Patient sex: M
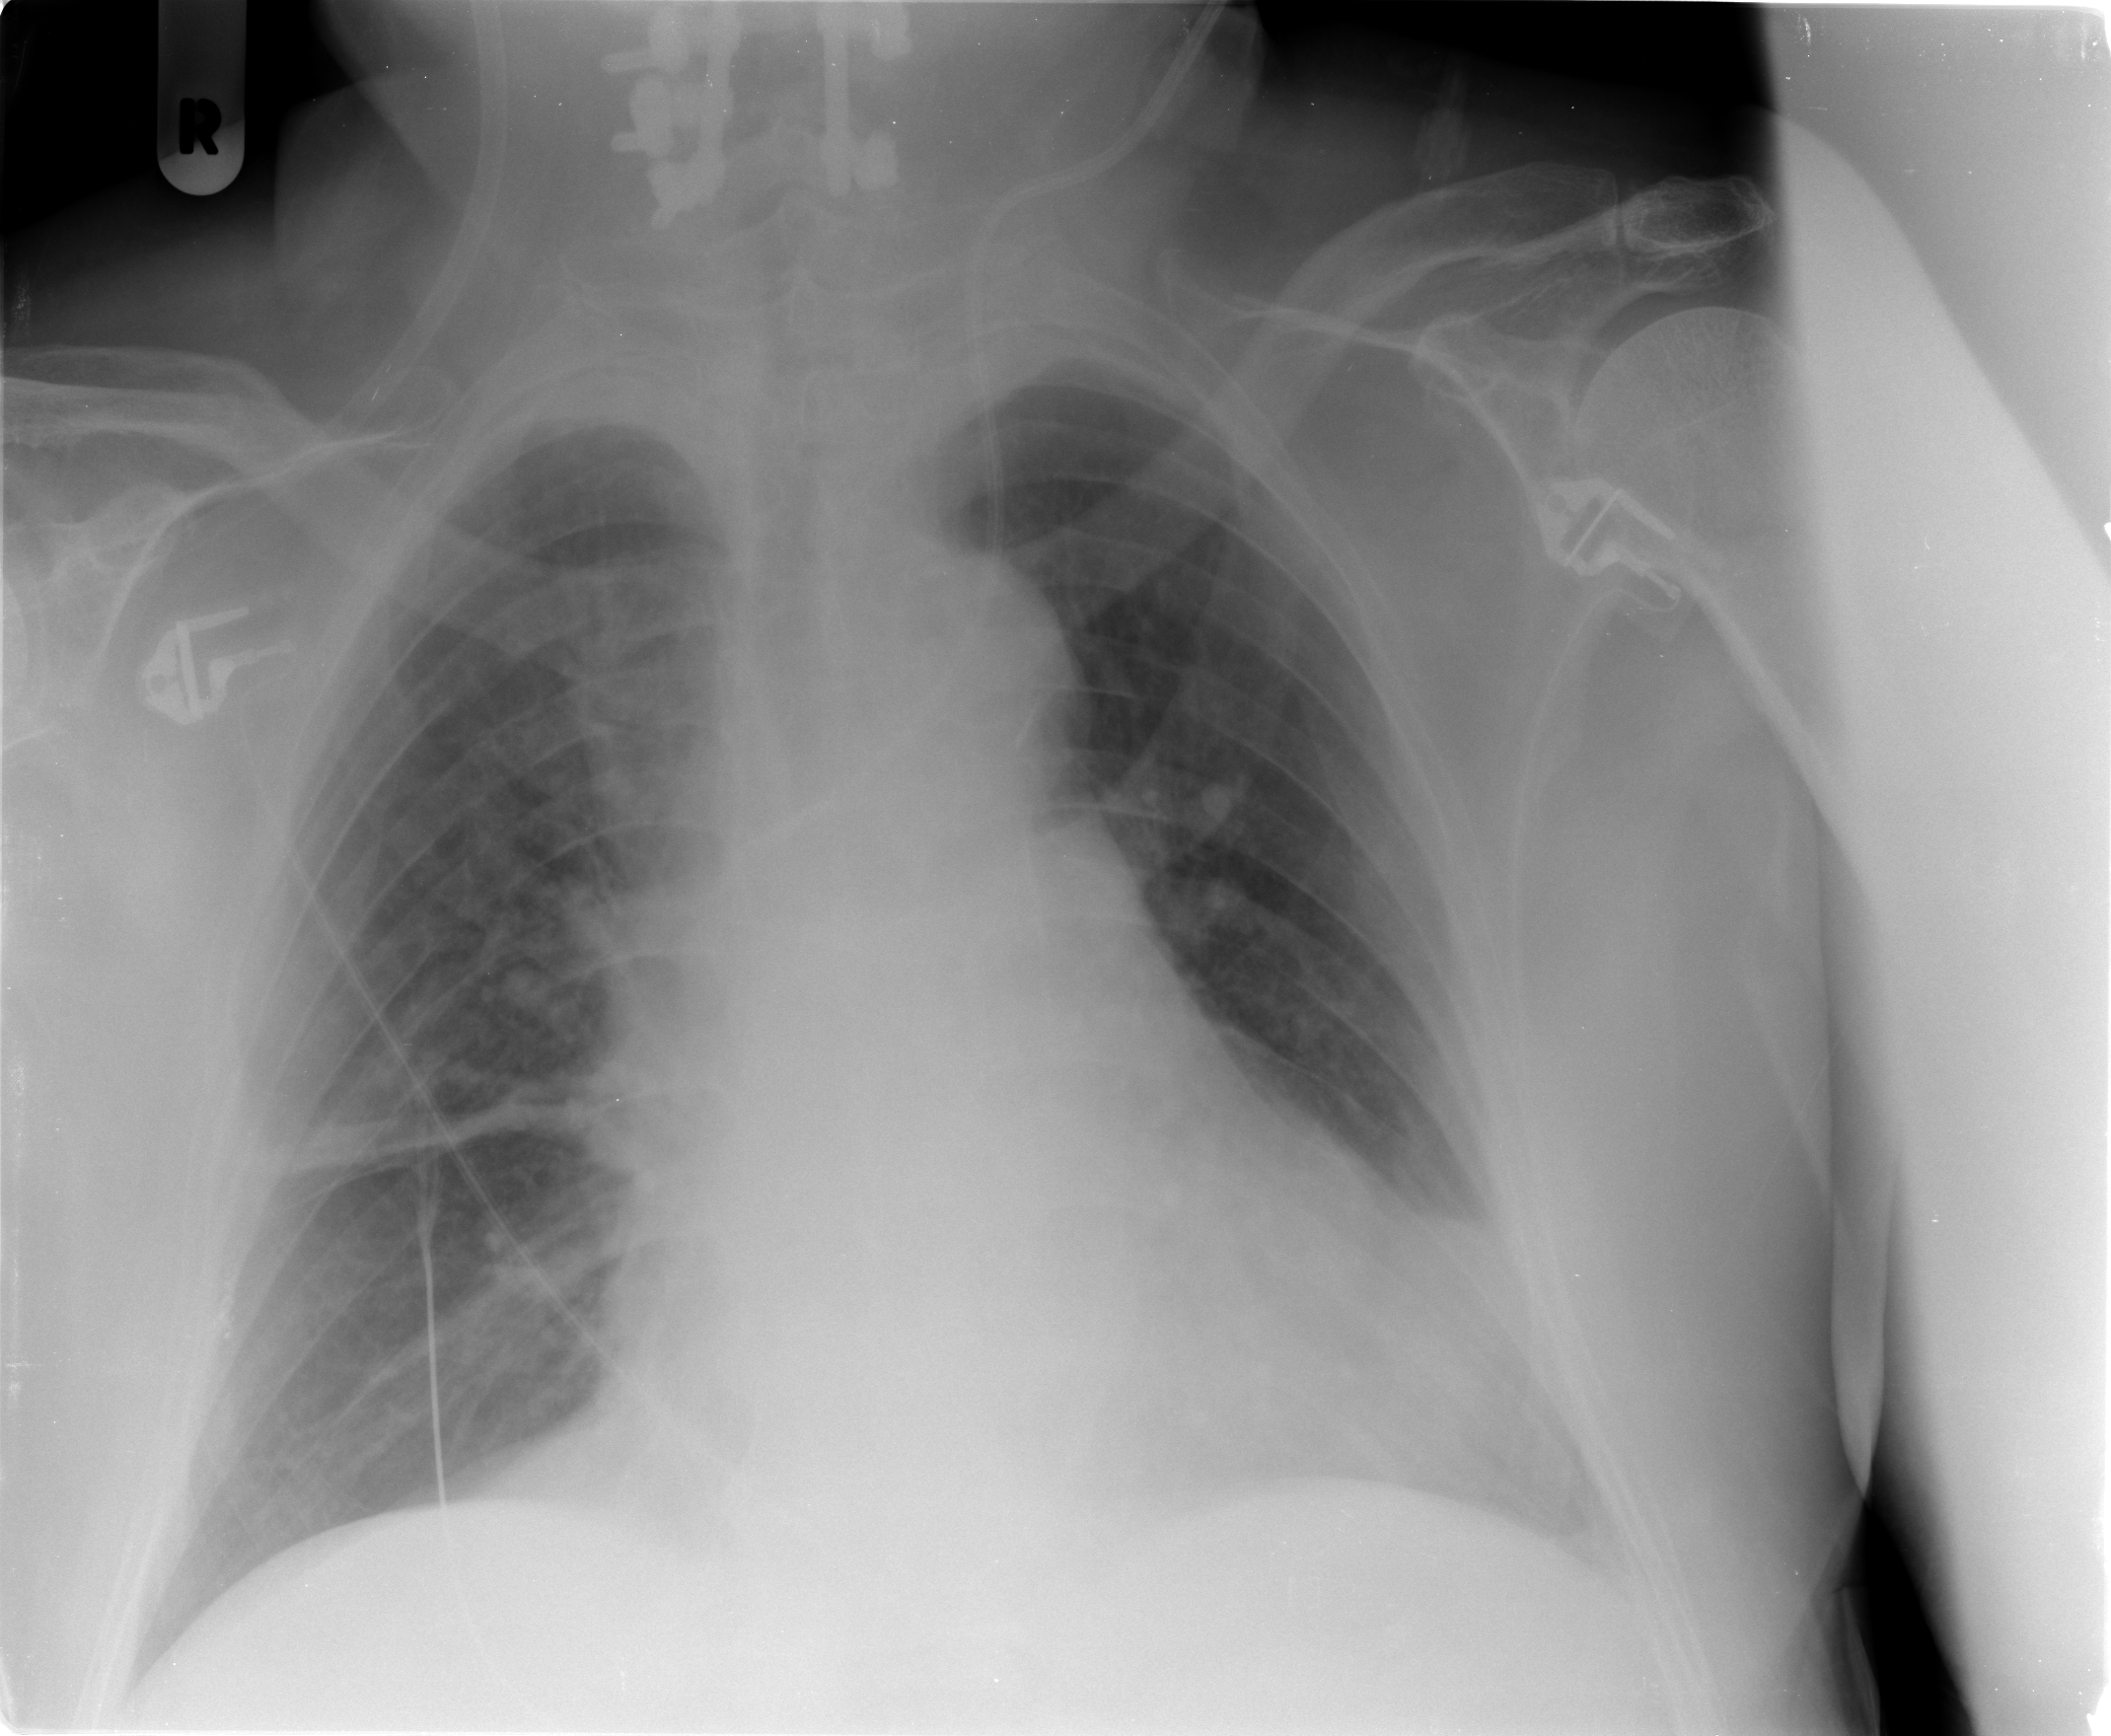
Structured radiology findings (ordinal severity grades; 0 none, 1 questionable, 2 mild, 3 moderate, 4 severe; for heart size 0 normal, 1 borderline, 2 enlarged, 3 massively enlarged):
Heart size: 2
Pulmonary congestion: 2
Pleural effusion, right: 0
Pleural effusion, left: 2
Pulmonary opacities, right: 1
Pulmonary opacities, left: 0
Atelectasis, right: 2
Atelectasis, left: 2